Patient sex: M
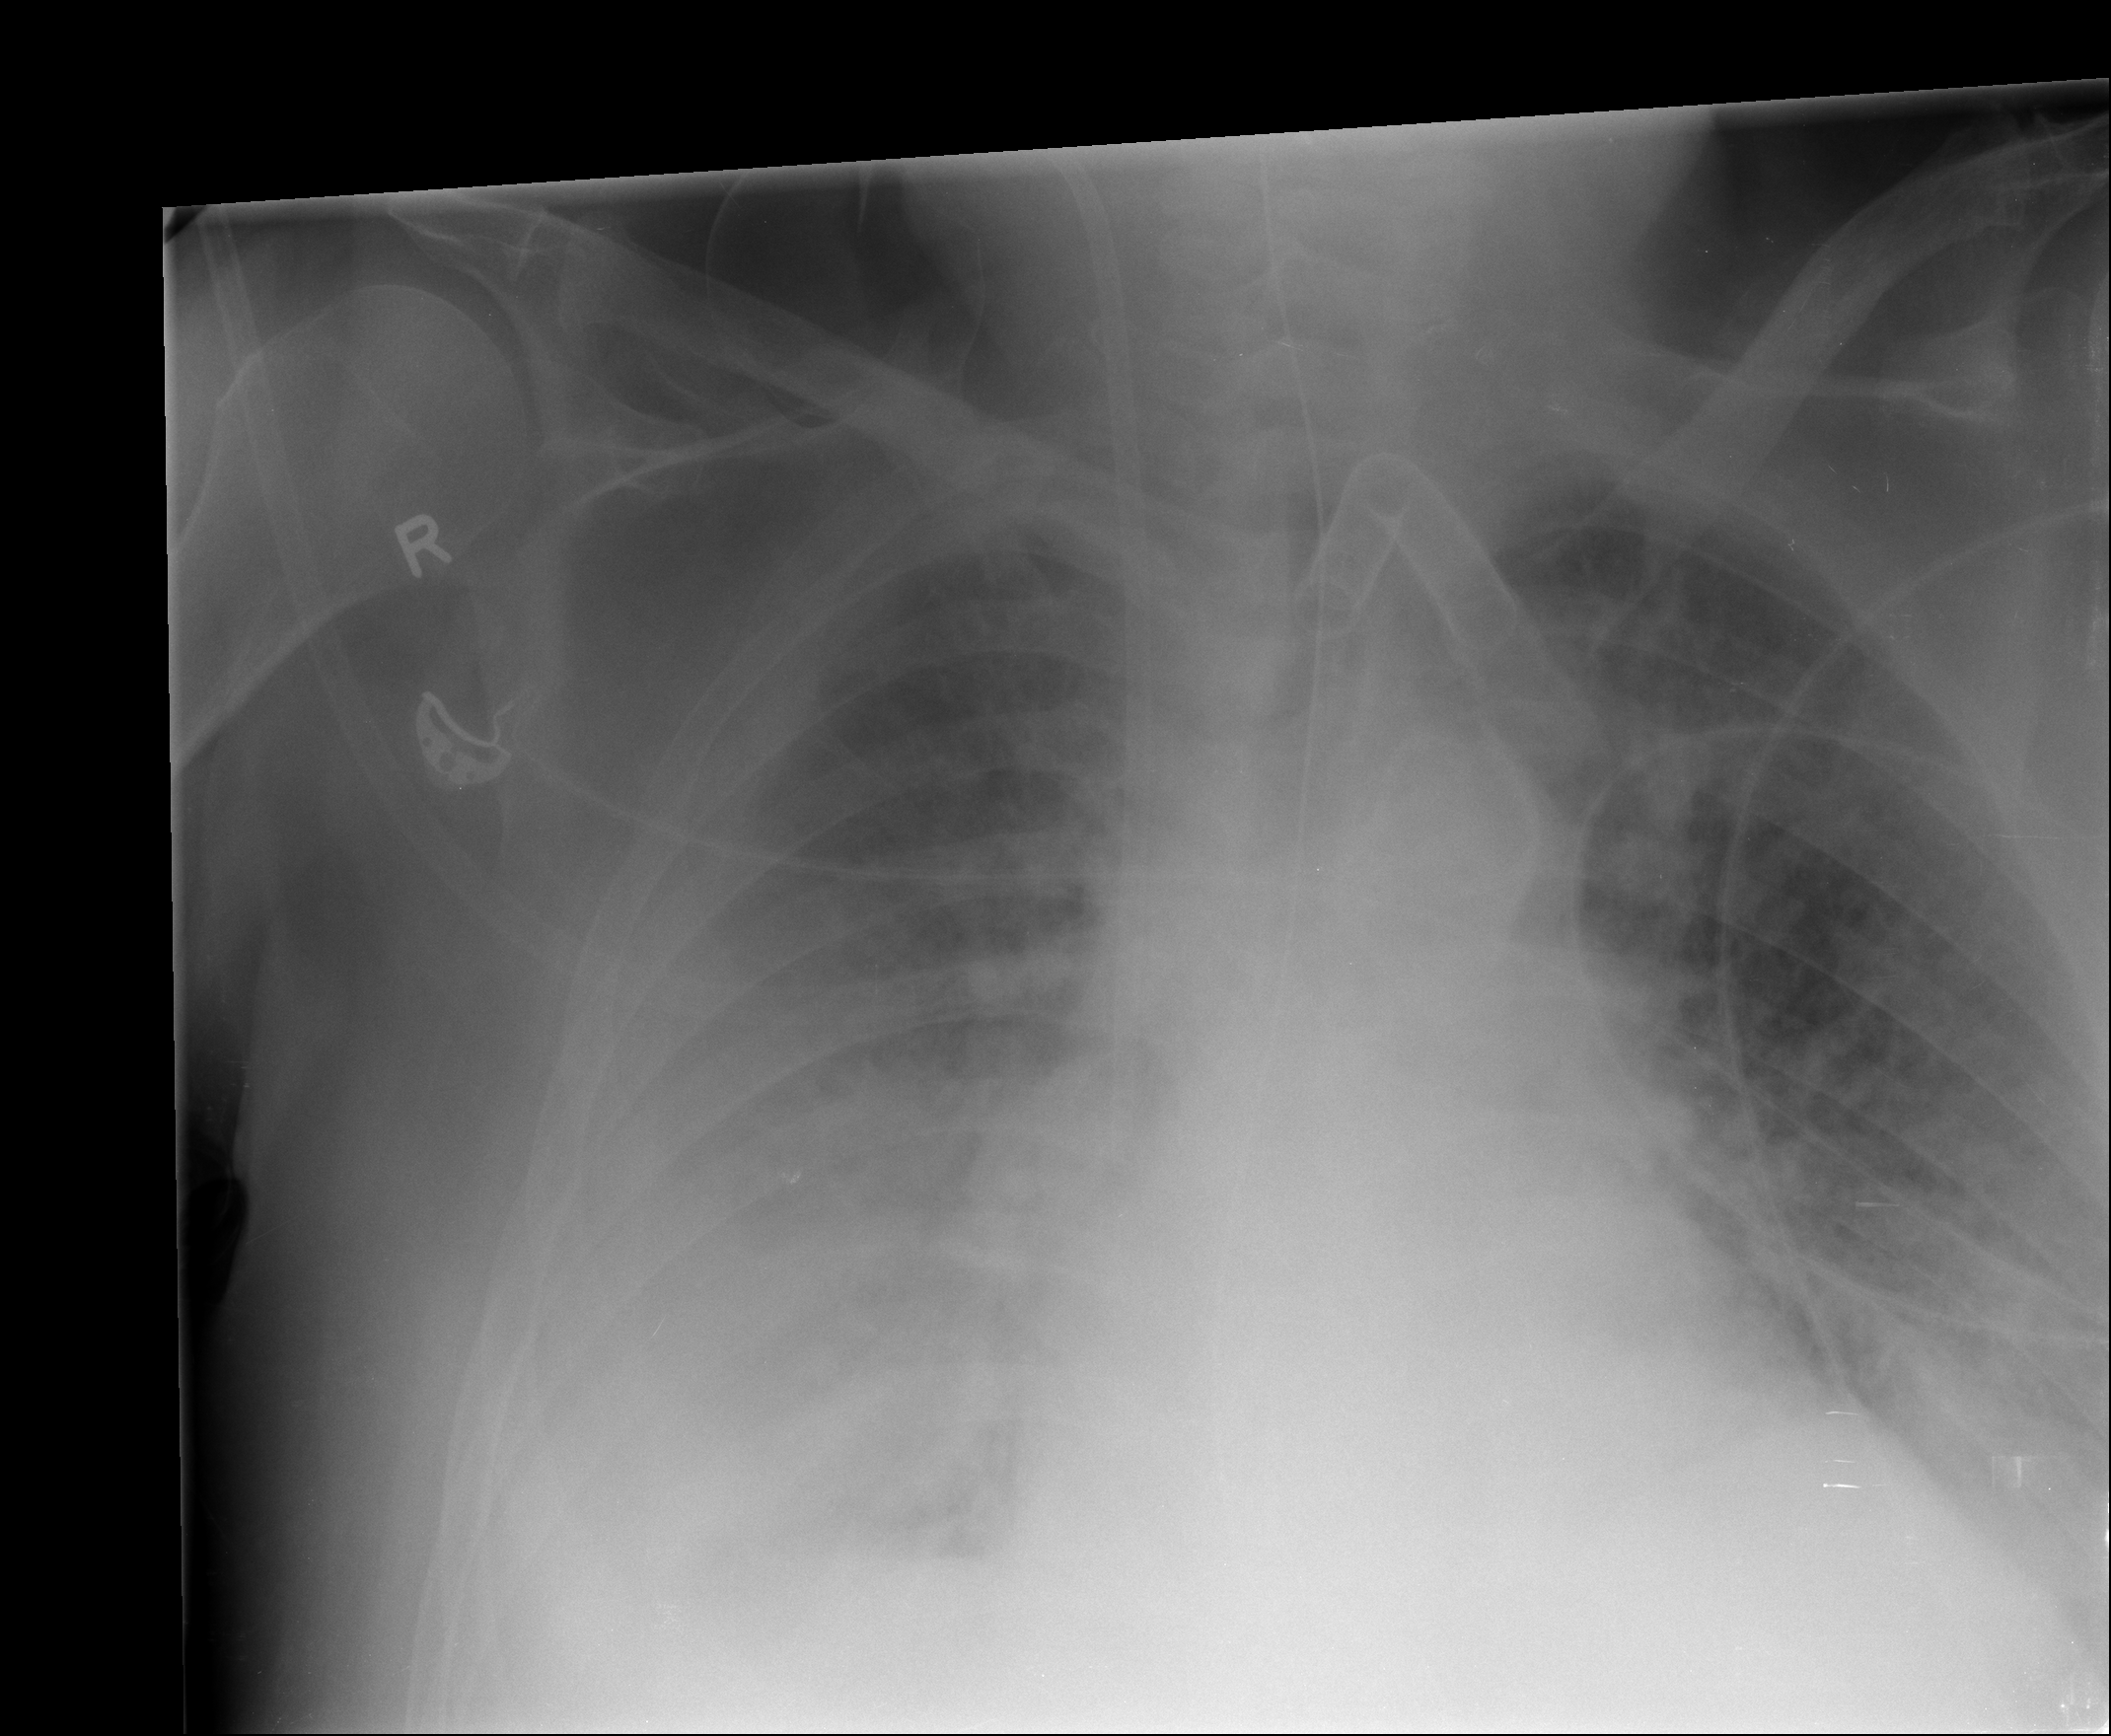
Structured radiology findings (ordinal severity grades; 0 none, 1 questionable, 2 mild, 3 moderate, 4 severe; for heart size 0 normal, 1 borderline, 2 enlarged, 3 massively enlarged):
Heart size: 2
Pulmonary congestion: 3
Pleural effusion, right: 3
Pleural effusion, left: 2
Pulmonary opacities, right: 2
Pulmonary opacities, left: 2
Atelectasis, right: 2
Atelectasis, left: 2